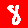
Digit: 8